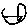
Label: line